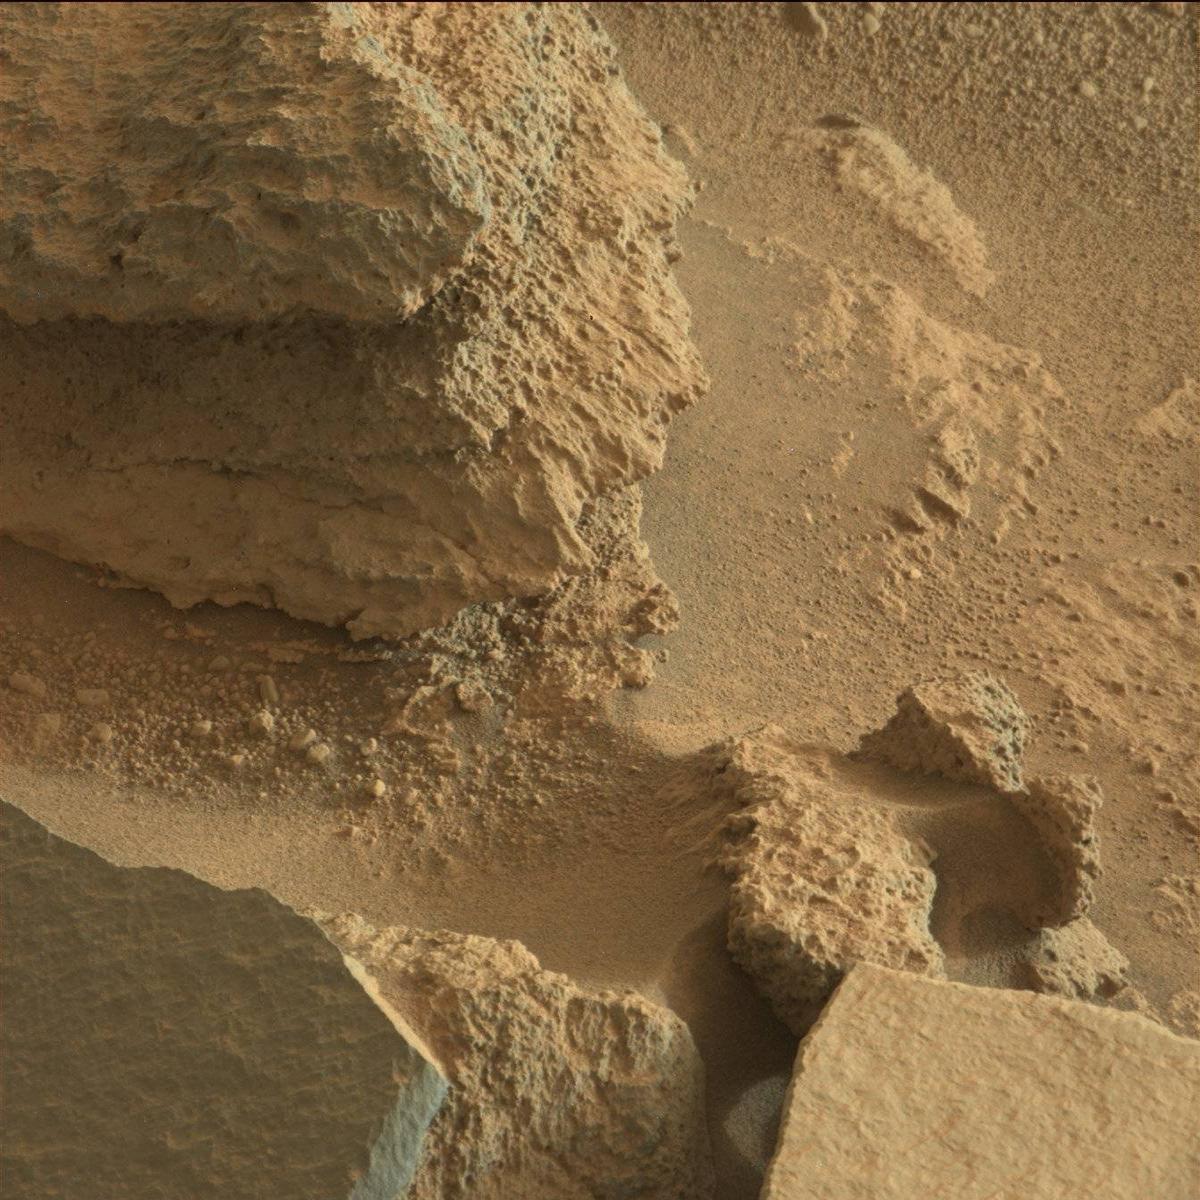
Terrain classes present: Bedrock, Rock, Sand / Soil